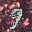
Label: 9